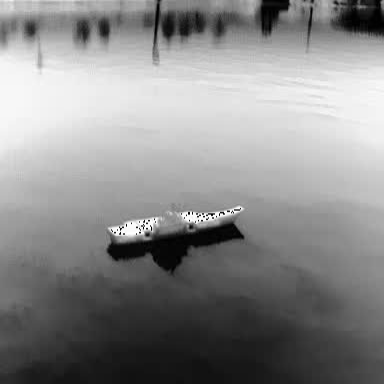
There is a warship in the infrared image.